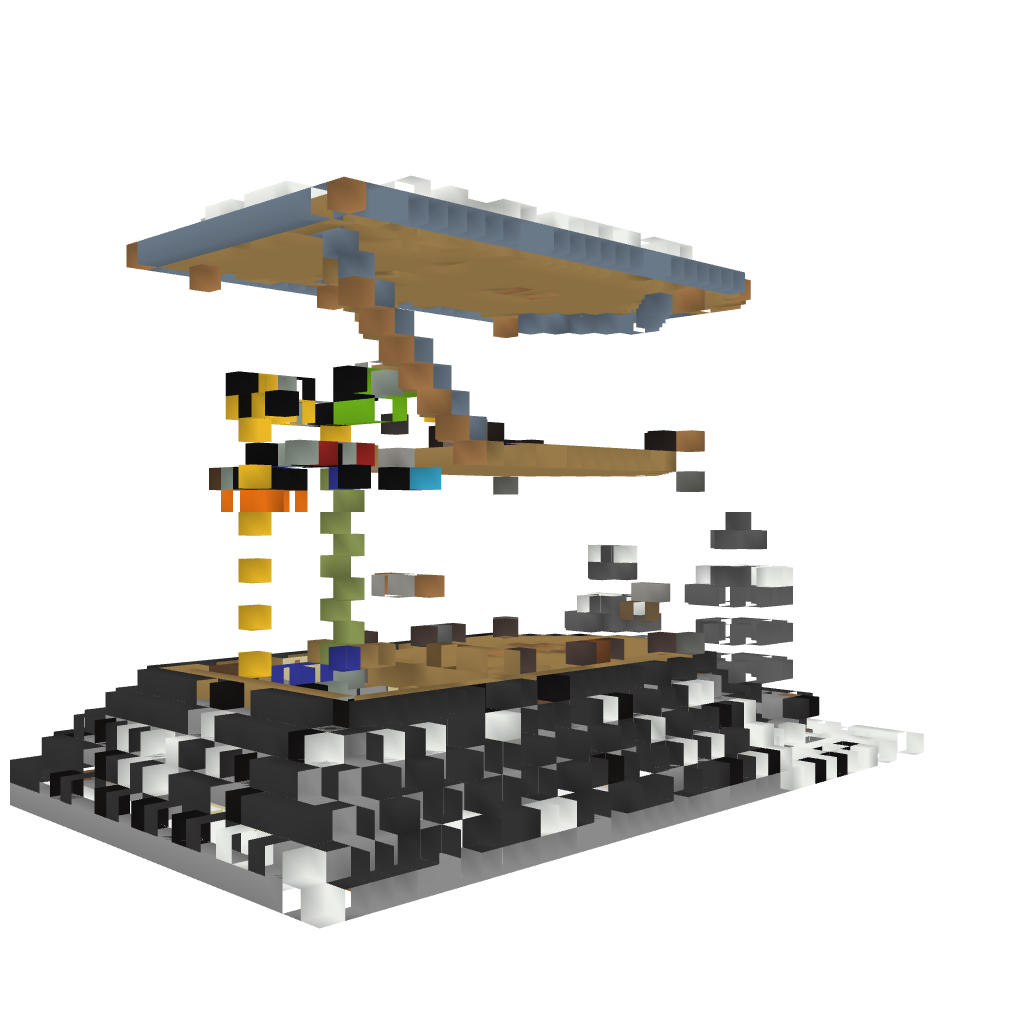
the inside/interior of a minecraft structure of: big woodem house